Question: starting today we receive developer warnings in the auth dialog with the following message:
> You are using a display type of 'popup' in a large browser window or tab. For a better user experience, show this dialog with our JavaScript SDK without specifying an explicit display type. The SDK will choose the best display type for each environment. Alternatively, set height and width on your window.open() call to properly size this dialog if you have special requirements precluding you from using the SDK. This message is only visible to developers of your application.

We have the following situation:
- - -
The <URL> itself references the proper use of "display=popup" within it's own code:
> If you are using the generated URL with a window.open() call in JavaScript, you can pass in display=popup as part of the $params.
The <URL> says, that the maximum-size of the opened popup should be 400x580:
> For use in a browser popup no bigger than 400px by 580px. Use this display type to maintain context for the user without needing to perform a full-page redirect.
So, to sum up: According to the docs, the implementation above should be ok. Is anyone else having this warning or a solution for this?
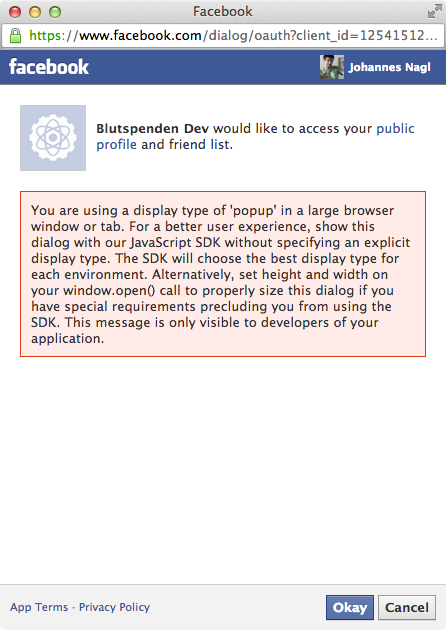
Answer: The JS-SDK documentation says the browser popup should be "no bigger than 400px by 580px". What they don't specify is that they mean 400px tall by 580px wide.
I see the developer warning in my popup auth dialogs that are 275 tall by 875 wide. I do not see the warning in my popups that are 400 tall by 580 wide.
Your image suggests your popup is 630 high by 446 wide. Too big by any reading of the specification.